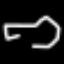
Label: octagon